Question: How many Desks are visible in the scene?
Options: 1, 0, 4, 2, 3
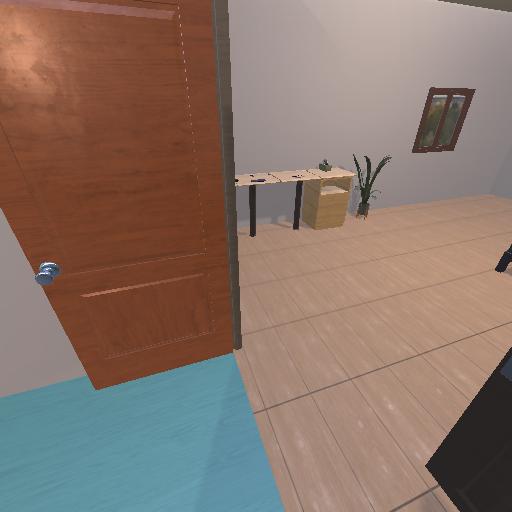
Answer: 1